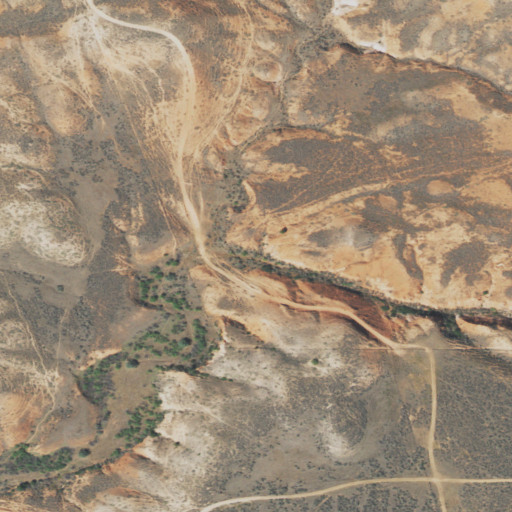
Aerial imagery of valley in Wyoming named Cottonwood Draw containing grassland and shrub